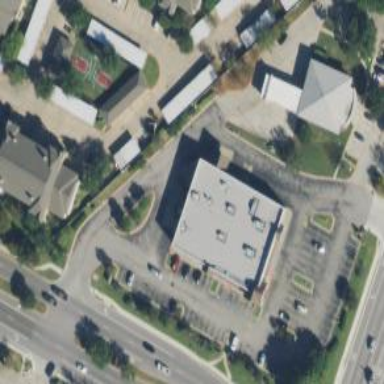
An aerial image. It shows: Pharmacy providing healthcare services.